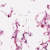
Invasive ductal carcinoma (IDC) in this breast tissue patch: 0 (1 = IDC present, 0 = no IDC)